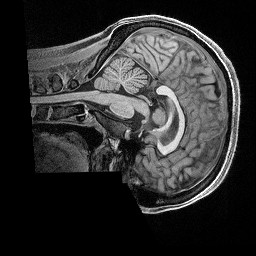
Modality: T1w
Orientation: sagittal
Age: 40
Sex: female
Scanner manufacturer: siemens
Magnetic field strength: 3 T
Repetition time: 2.5 s
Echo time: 0.00296 s